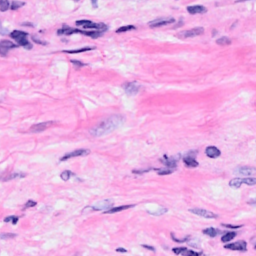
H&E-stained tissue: Breast